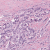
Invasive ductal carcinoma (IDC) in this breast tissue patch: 1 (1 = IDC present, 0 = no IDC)